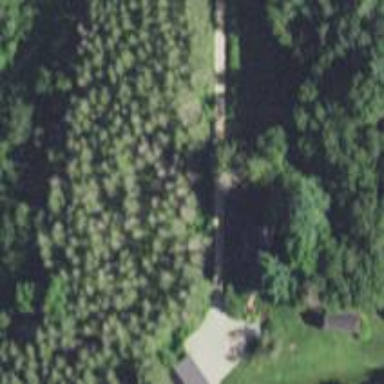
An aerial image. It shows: Driveway.